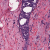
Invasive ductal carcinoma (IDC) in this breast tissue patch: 1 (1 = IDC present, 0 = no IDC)